Question: I placed a admob advertisement in my Android App (<URL> and on QVGA the advertisment is smaller then the screen. On bigger resolutions there is no problem.

I used the following xml to add the admob advertisement to the relative layout:
'''
<com.google.ads.AdView
android:id="@+id/ad"
android:layout_width="fill_parent"
android:layout_height="wrap_content"
android:layout_alignParentBottom="true"
app:adSize="BANNER"
app:adUnitId="<PHONE>" />
'''
The width of my view is set to fill_parent and when I watch the hierarchy viewer I see that the view is the full width. Still the advertisment is shown as above.
I have this problem both in the emulator as on a QVGA phone.
Anybody else has this problem? And know how to resolve this?
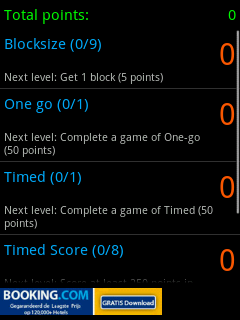
Answer: The problem was fixed when I updated the Admob SDK to version 4.1.0.